Field crop: maize
Growth stage: 2
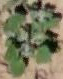
Species: chenopodium